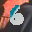
Label: 6